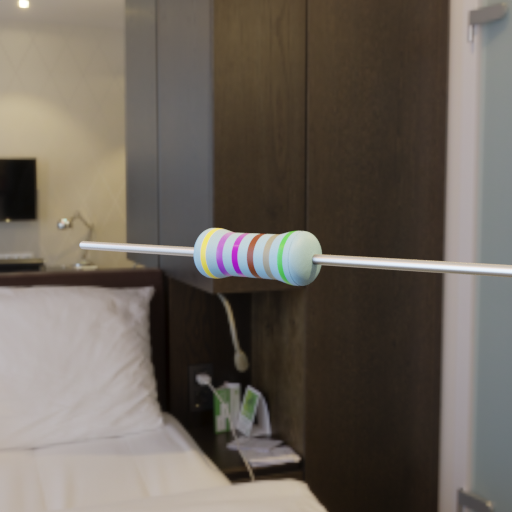
Resistor colour bands (in order): yellow, violet, violet, brown, gray, green